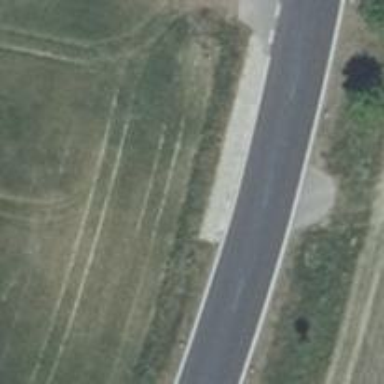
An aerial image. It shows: Tertiary road with asphalt surface.